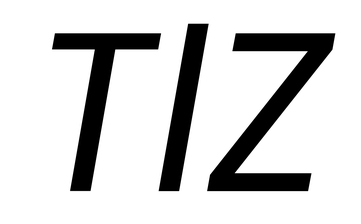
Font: Poppins-Italic